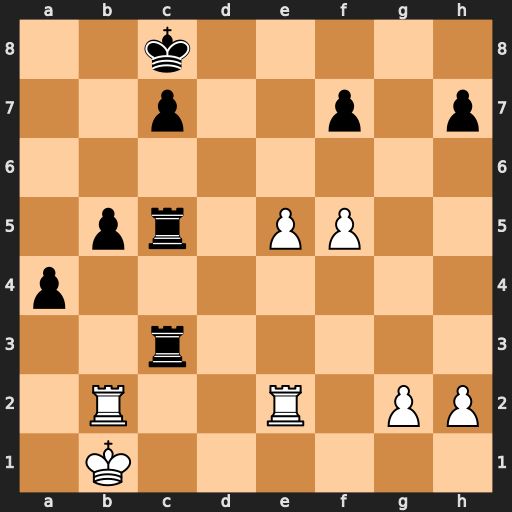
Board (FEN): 2k5/2p2p1p/8/1pr1PP2/p7/2r5/1R2R1PP/1K6
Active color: w
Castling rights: -
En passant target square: -
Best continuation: e6 Rc1+ Ka2 fxe6 fxe6 Rd1 e7